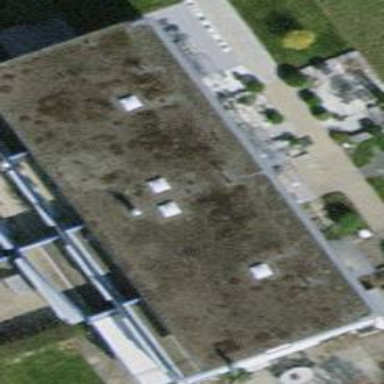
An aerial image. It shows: Terrace building.